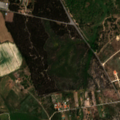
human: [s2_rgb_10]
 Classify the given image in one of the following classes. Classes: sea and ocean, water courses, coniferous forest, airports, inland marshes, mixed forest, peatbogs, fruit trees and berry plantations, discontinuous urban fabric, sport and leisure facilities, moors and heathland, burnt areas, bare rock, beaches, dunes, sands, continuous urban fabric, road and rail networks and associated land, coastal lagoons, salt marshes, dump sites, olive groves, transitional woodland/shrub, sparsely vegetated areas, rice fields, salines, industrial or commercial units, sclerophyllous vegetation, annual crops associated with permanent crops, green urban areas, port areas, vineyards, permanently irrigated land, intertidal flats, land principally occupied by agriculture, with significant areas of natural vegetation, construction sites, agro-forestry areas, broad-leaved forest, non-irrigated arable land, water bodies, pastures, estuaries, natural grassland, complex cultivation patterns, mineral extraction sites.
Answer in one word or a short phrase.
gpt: non-irrigated arable land, permanently irrigated land, agro-forestry areas, broad-leaved forest, mixed forest, transitional woodland/shrub